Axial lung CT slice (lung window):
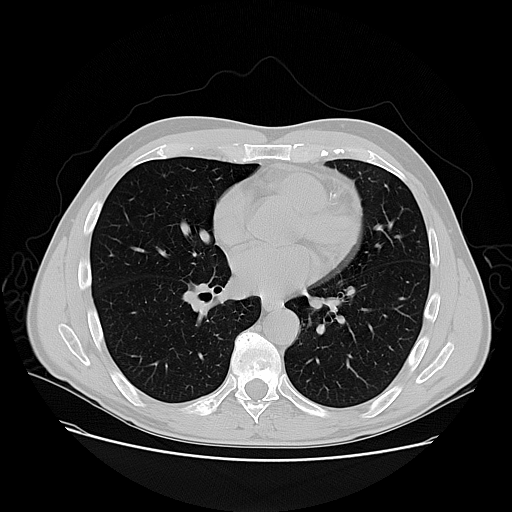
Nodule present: no